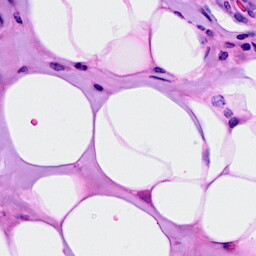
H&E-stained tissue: Breast